Chest X-ray. View position: AP
Patient age: 44
Patient sex: F
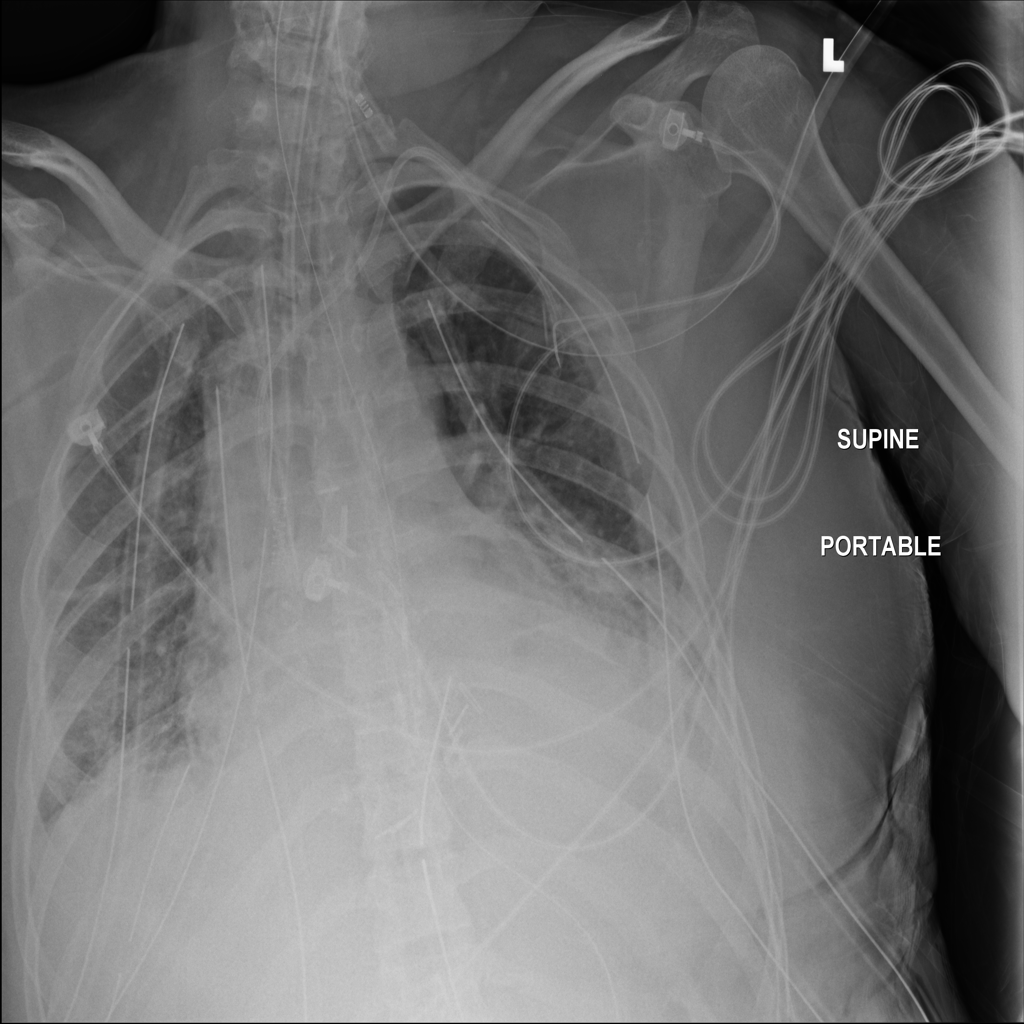
Finding: Pneumothorax